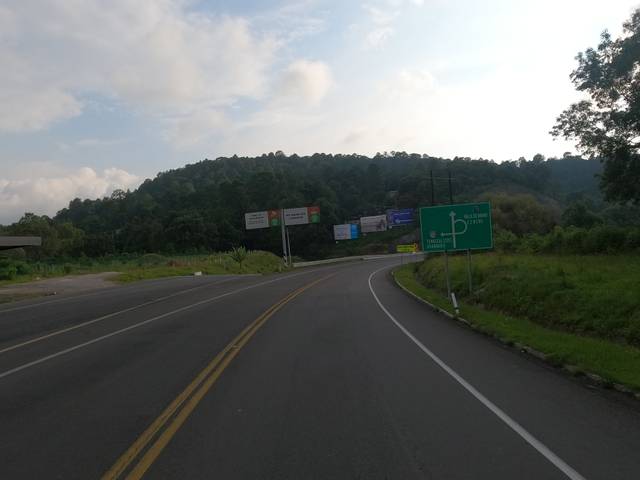
Region: Mexico
Coordinates: 19.204, -100.1